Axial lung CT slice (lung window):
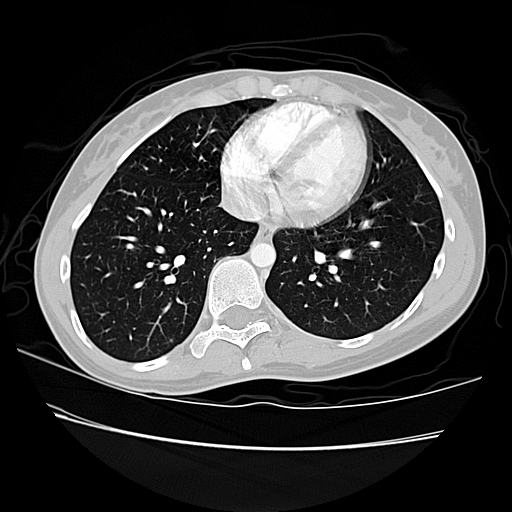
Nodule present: no